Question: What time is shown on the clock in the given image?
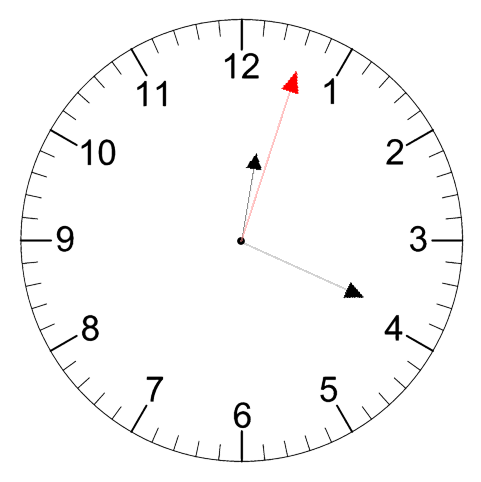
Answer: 12:19:03